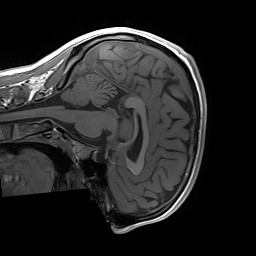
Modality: T1w
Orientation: sagittal
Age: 22
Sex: male